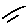
Label: line